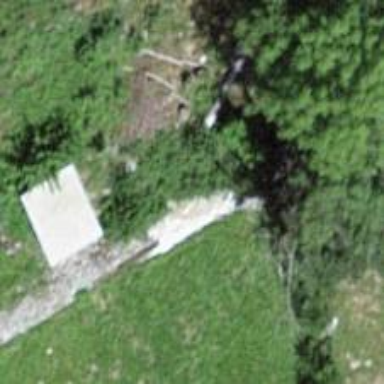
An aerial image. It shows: Dry stone wall barrier.